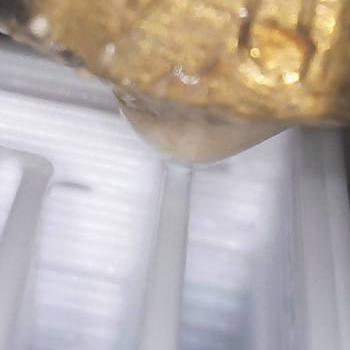
Flow rate: 84%